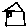
Label: house